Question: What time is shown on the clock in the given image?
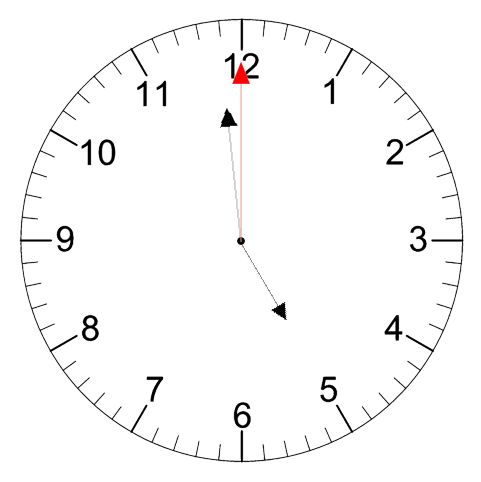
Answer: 04:59:00